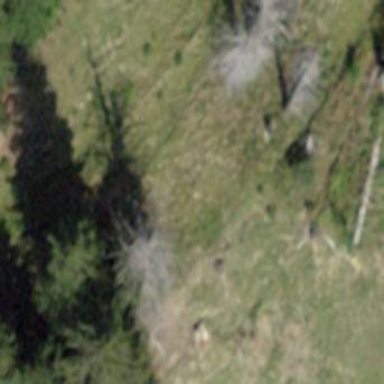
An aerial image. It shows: Forest area.